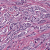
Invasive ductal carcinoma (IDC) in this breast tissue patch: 1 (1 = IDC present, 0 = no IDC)